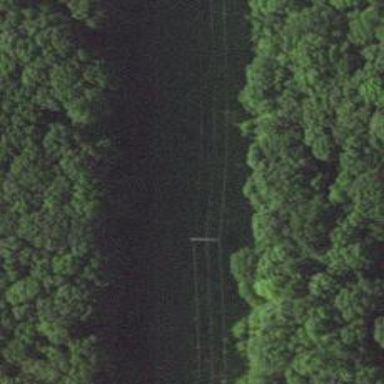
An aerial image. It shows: H-frame designed tower for power lines.